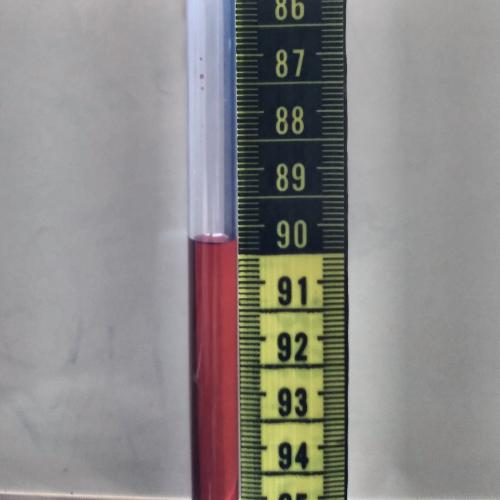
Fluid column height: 90.3 cm